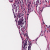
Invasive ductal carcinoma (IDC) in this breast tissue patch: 0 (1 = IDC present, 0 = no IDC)